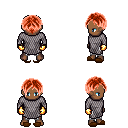
a pixel art fantasy rpg character, male body template, human, dark skin, chain mail, white pants, red parted hairstyle, gold gloves, brown slippers, four views (front, back, left, right), 2x2 character sprite sheet, small pixel art, hard edges, no anti-aliasing